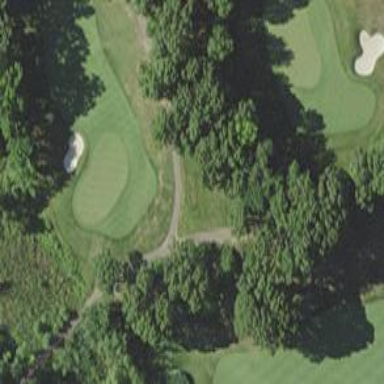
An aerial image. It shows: Service road designated as golf cart path.